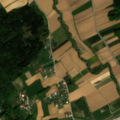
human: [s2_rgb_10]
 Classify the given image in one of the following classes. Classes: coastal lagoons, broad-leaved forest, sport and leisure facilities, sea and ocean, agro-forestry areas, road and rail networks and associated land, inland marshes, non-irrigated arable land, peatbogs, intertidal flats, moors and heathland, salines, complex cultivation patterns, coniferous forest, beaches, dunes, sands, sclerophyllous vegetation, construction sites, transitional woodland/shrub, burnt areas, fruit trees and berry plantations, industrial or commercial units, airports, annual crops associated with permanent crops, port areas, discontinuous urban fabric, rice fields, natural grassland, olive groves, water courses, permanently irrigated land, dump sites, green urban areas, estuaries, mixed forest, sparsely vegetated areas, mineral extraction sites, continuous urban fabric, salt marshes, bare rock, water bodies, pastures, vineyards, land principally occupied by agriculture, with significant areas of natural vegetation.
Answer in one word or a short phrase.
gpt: non-irrigated arable land, complex cultivation patterns, land principally occupied by agriculture, with significant areas of natural vegetation, mixed forest